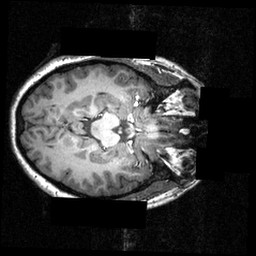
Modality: T1w
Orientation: axial
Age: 26
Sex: female
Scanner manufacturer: siemens
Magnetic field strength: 3.951 T
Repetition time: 1.5 s
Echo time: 0.00335 s